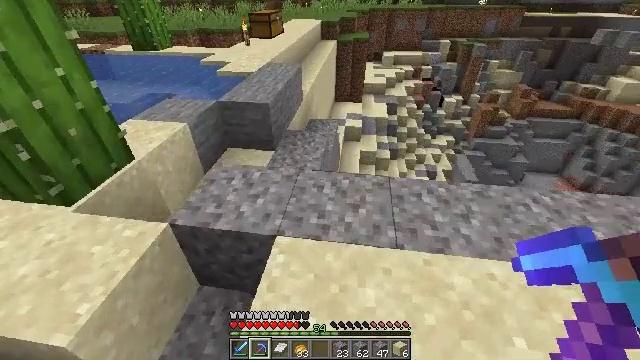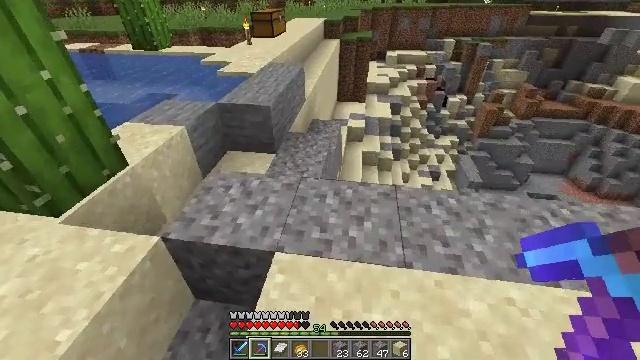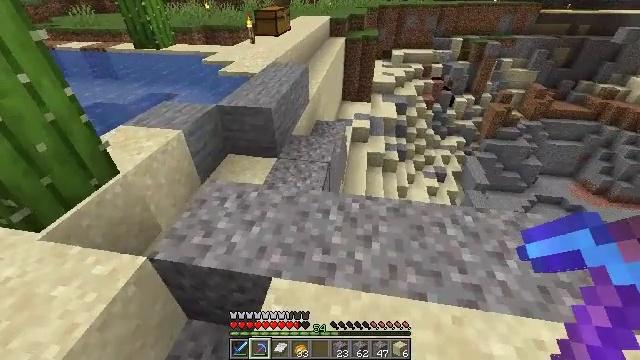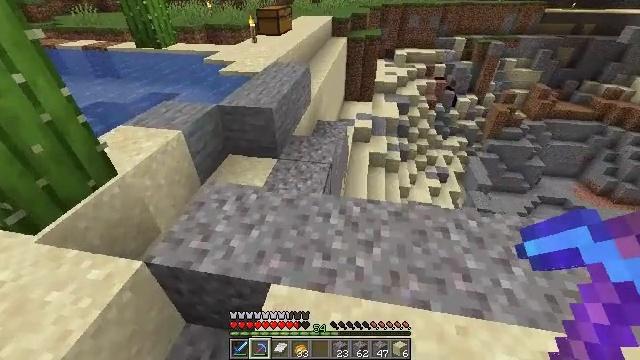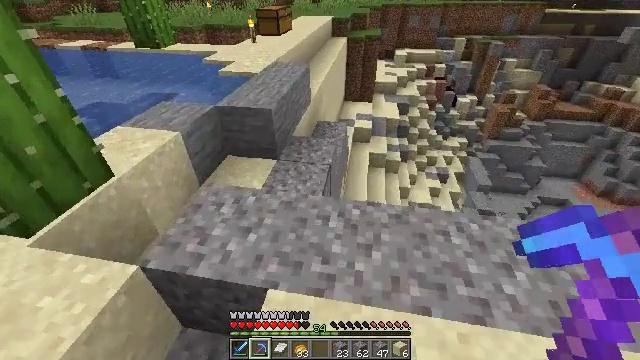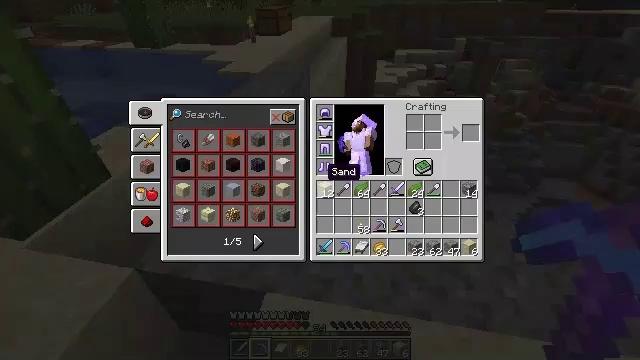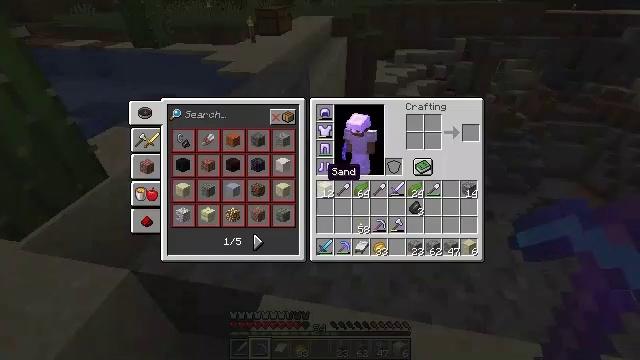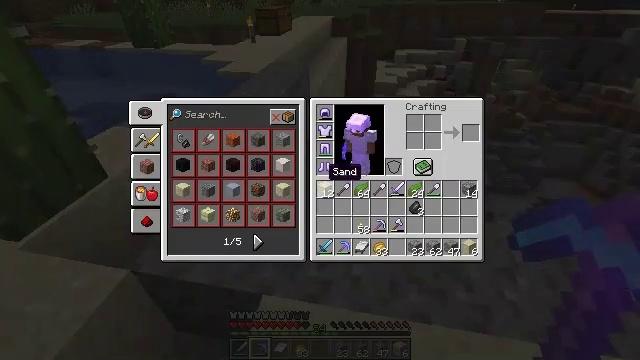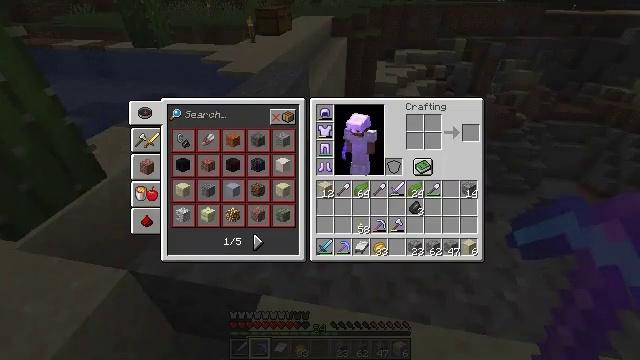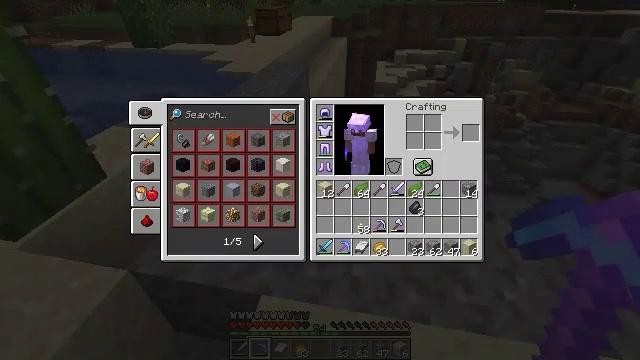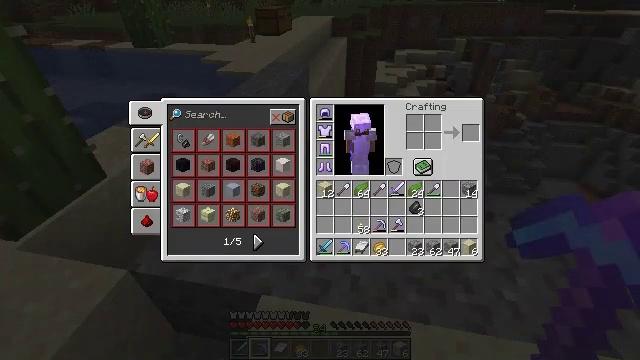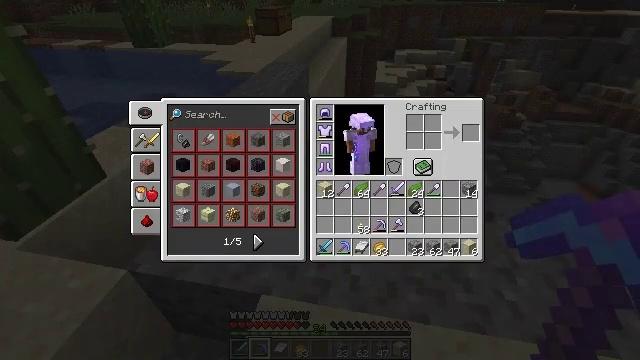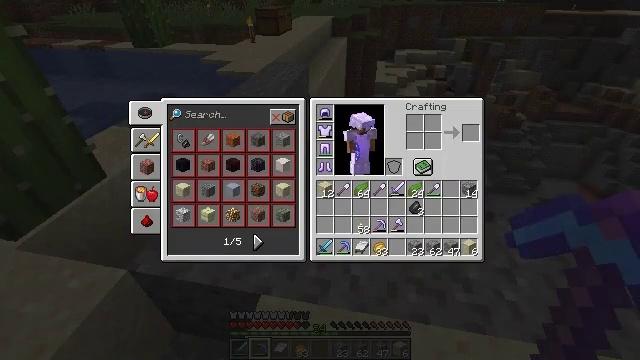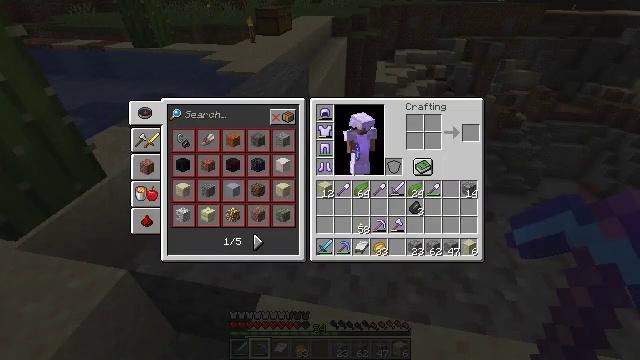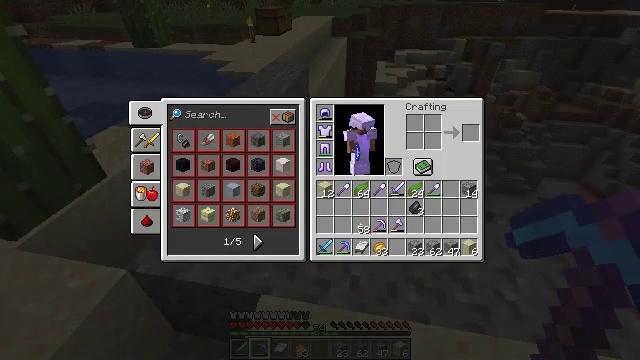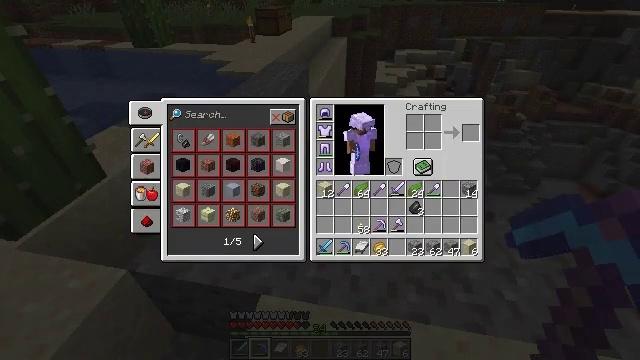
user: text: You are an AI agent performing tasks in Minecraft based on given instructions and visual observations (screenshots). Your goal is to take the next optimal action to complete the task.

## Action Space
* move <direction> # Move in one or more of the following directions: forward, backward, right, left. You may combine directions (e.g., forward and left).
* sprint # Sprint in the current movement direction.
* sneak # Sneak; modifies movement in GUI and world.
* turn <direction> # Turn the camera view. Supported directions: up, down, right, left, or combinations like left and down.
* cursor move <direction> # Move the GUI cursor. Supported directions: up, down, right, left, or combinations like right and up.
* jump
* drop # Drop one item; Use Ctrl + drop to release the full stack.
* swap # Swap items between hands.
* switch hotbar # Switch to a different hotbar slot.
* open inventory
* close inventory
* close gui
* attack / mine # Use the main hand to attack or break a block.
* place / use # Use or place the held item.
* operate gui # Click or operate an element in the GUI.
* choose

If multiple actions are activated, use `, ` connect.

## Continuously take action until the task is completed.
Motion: motion action
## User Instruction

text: Remove kelp and place it on the ground.
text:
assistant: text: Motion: move forward
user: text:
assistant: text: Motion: turn left
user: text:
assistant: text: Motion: no_op
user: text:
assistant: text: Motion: no_op
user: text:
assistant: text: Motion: open inventory
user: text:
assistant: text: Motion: open inventory
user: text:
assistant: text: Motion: open inventory
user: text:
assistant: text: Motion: cursor move right
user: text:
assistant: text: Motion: cursor move right and up
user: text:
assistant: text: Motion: cursor move right and up
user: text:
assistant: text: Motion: cursor move right
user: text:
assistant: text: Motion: no_op
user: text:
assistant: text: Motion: no_op
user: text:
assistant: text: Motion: sneak
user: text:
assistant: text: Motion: sneak, cursor move down
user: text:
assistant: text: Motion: sneak, cursor move left and down
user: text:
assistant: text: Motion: sneak
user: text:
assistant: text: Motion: sneak
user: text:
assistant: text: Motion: sneak
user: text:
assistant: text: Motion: sneak
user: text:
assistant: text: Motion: sneak
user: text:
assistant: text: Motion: sneak
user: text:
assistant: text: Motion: sneak
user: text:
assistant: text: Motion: sneak
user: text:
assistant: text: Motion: sneak, close inventory
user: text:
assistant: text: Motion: turn left, close inventory
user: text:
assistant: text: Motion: turn left, close inventory
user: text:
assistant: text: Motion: turn left
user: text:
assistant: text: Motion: turn left
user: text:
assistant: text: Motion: no_op